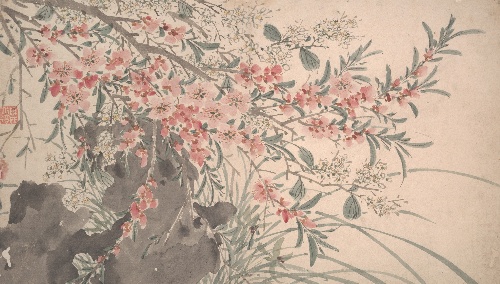
Title: 明     仿陳淳     雜花圖     冊|Garden Flowers
Artist: Chen Chun
Artist bio: Chinese, 1483–1544
Date: dated 1540
Object type: Album
Classification: Paintings
Medium: Album of sixteen paintings and one leaf of calligraphy; ink and color on paper
Culture: China
Period: Ming dynasty (1368–1644)
Dimensions: Image (six leaves): 12 13/16 x 22 9/16 in. (32.5 x 57.3 cm)
Image (ten leaves): 13 1/8 x 22 3/4 in. (33.3 x 57.8 cm)
Department: Asian Art
Credit line: Gift of Douglas Dillon, 1986
Accession year: 1986
Repository: Metropolitan Museum of Art, New York, NY
Tags: Flowers